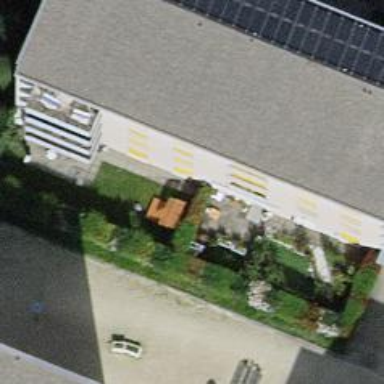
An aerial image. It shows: Garden surrounded by fence.